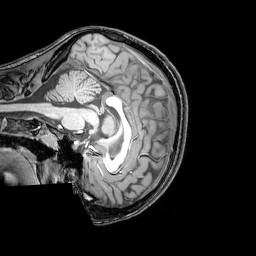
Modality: T1w
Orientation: sagittal
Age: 22
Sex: female
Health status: healthy
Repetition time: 0.081 s
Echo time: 0.037 s